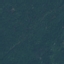
Land use / land cover class: Forest